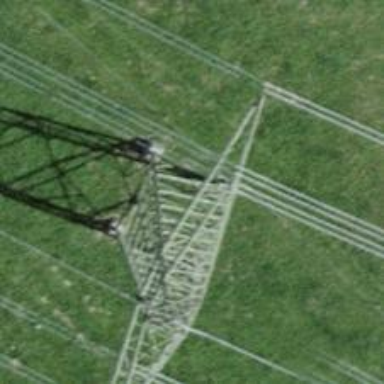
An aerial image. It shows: Power tower.